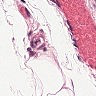
Metastatic tissue present: no